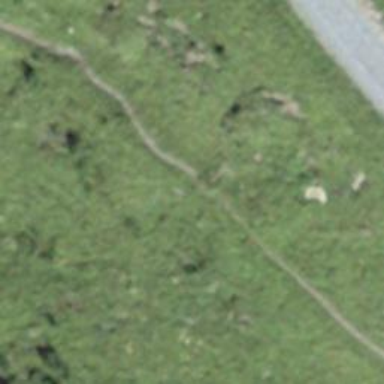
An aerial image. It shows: Path on the ground.